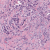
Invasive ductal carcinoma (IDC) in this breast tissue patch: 1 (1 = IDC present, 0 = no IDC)